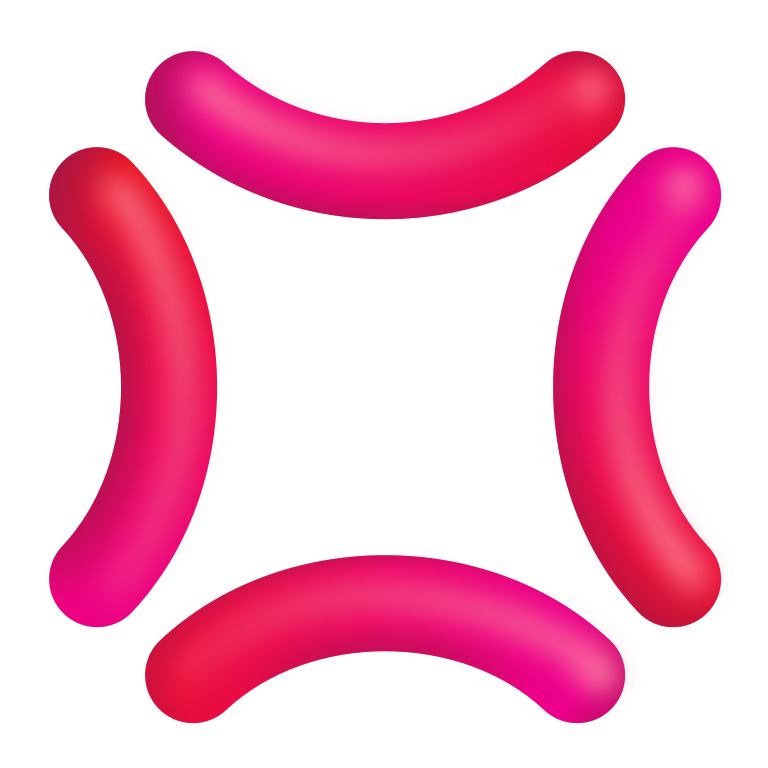
anger symbol color